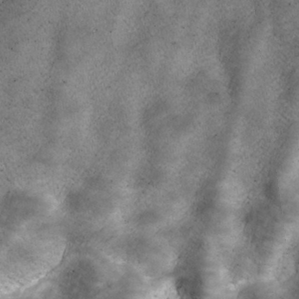
Label: non_frost